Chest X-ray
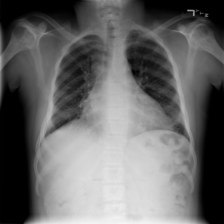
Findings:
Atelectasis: negative
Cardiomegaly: positive
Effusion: negative
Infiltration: negative
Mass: negative
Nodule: negative
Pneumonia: negative
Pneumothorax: negative
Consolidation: negative
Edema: negative
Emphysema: negative
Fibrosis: negative
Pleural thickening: negative
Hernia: negative